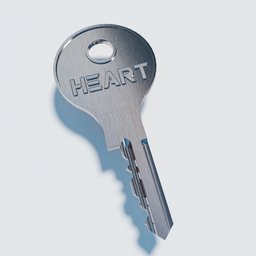
Label: tools